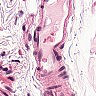
Metastatic tissue present: no